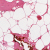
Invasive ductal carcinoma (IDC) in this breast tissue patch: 0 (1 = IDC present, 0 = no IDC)